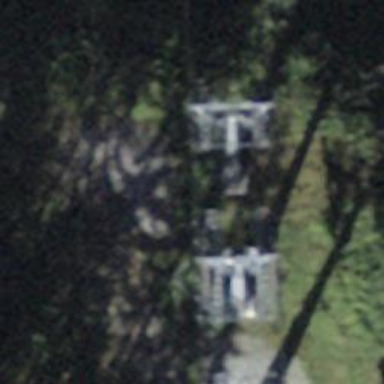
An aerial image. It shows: Pylon used for aerialway.